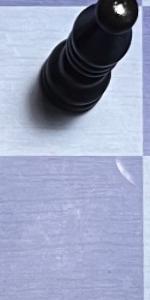
Label: Empty